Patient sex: F
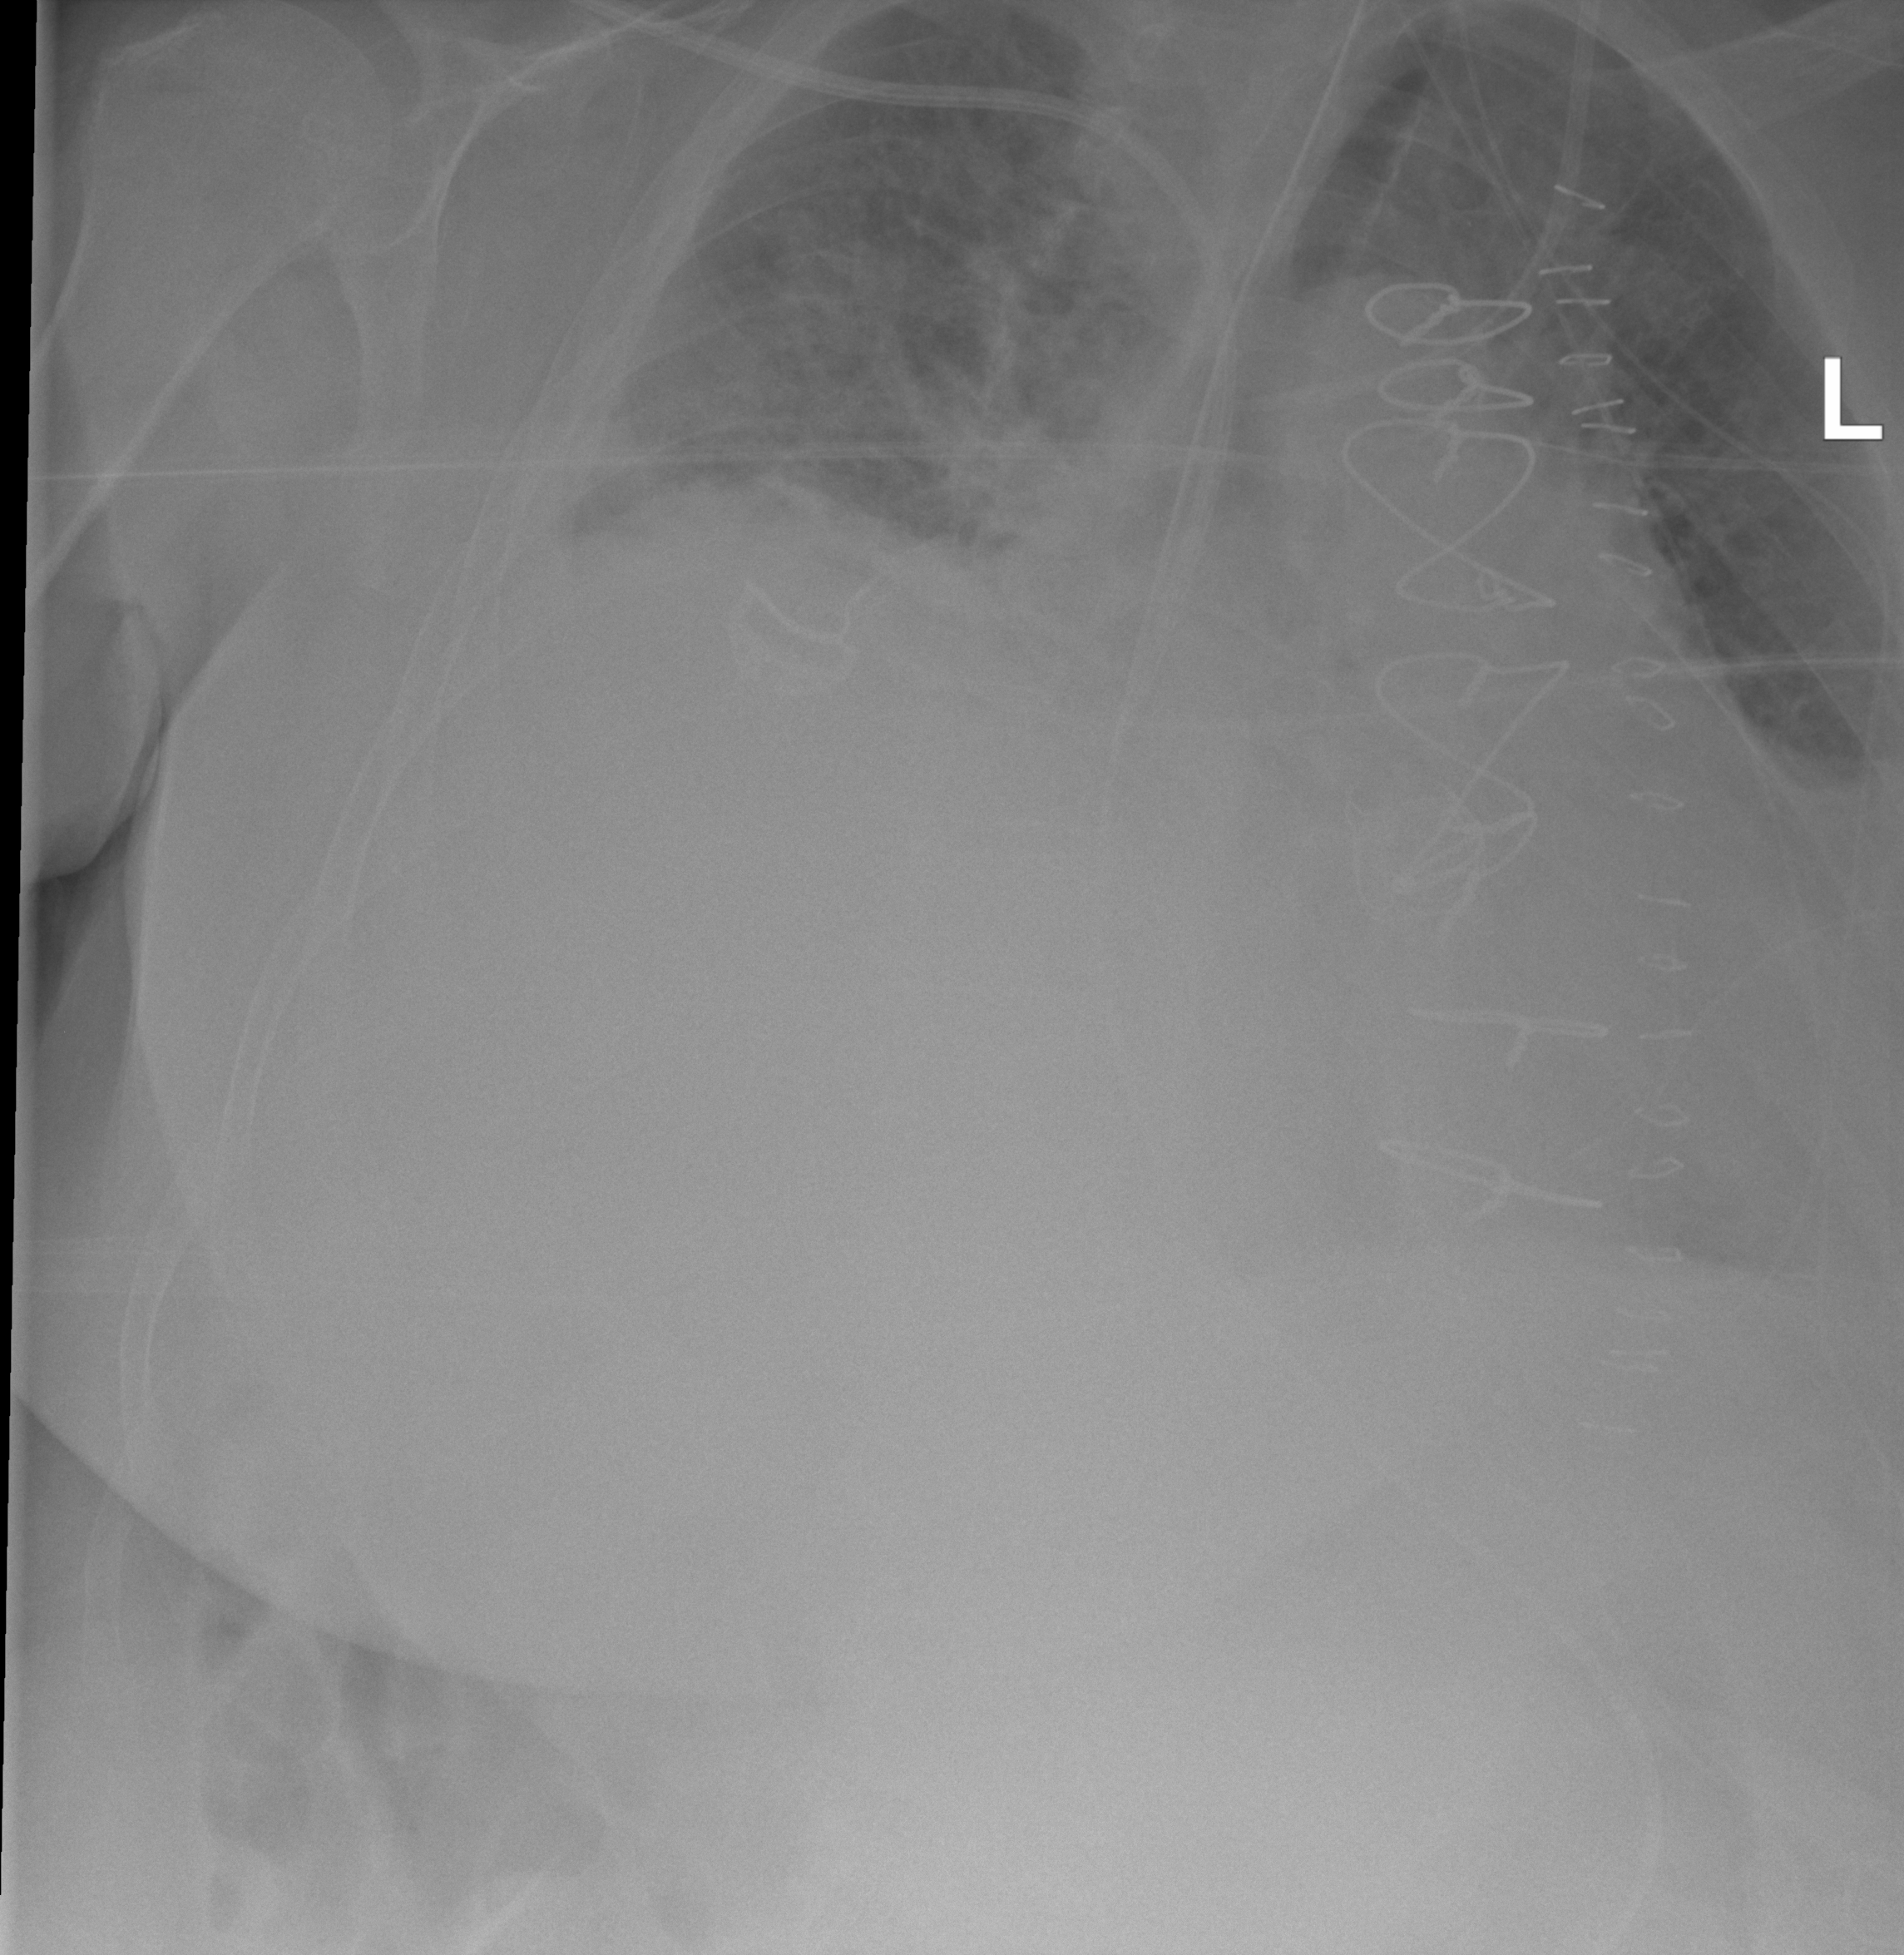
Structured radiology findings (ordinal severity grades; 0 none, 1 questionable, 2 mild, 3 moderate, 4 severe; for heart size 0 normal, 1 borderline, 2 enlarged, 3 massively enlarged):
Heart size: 1
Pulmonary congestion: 2
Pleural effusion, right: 2
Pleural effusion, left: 0
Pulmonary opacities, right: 2
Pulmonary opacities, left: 0
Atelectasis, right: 3
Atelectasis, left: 2